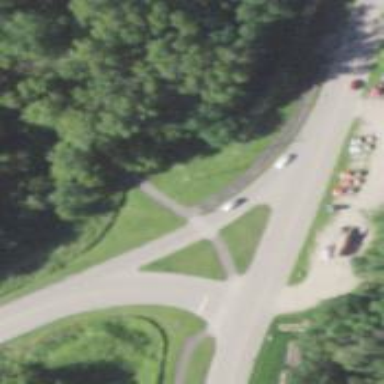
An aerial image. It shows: Marked crossing with zebra road markings.